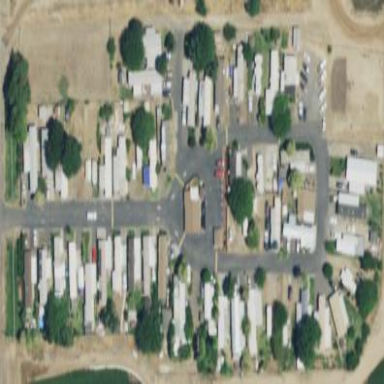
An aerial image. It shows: Residential area known as trailer park.